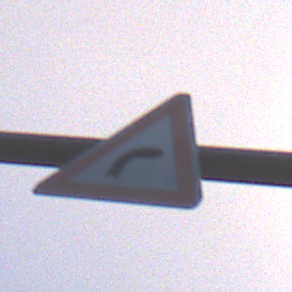
Verkehrszeichen: KurveRechts
Umgebung: Outdoor, Nature
Tageszeit: SunriseSunset
Wetter: PartlyCloudy
Licht: Natural
Jahreszeit: Autumn
Kontrast: LowContrast